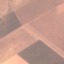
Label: AnnualCrop